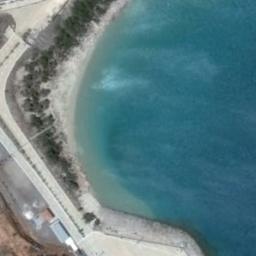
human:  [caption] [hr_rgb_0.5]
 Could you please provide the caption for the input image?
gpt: The beach with white sand and some trees on the beach .

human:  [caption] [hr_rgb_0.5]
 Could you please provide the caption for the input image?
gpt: The beach consists of indigo seawater and a coast with sparse trees .

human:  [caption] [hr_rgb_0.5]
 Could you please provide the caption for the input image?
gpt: The blue sea and the white reservoir by the beach .

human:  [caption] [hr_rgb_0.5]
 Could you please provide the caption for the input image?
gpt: The sea is blue by the beach .

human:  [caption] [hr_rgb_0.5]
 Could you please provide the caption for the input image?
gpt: A building is beside the beach .